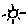
Label: sun